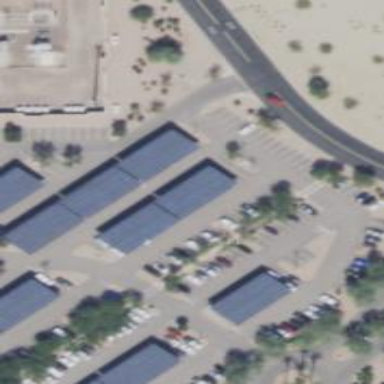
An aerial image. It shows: Solar photovoltaic panel generator on roof of building.